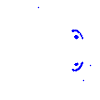
Particle: kaon